You are looking at the unprocessed time series of a bearing vibration snapshot. Based on the visible evidence, which condition applies: normal, inner_race, outer_race, ball?
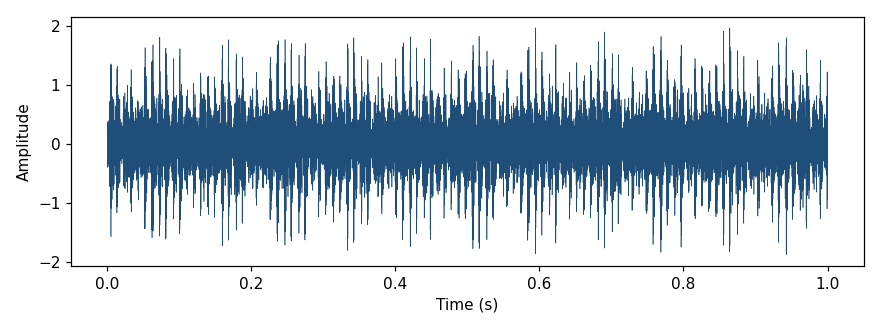
Answer: outer_race